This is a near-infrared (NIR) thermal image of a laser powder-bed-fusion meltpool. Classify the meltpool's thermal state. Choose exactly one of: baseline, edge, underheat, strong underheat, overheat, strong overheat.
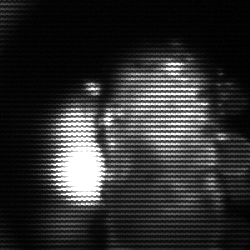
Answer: strong underheat